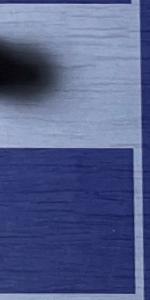
Label: Empty